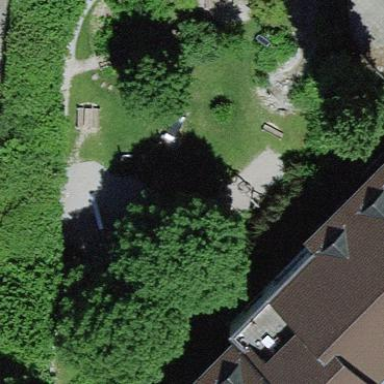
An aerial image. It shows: Playground area for leisure land.